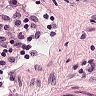
Metastatic tissue present: no